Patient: sex F, age 54
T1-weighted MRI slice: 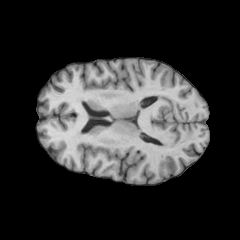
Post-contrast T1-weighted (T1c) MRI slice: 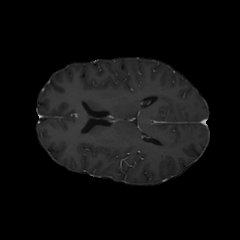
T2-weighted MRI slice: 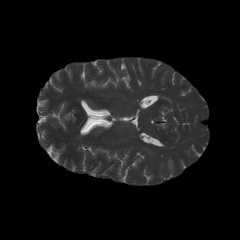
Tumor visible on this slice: no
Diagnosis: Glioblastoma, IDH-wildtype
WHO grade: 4